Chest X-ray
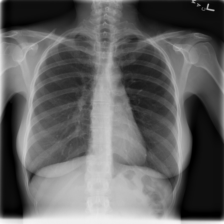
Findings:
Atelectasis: negative
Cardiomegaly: negative
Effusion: negative
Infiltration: positive
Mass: negative
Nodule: negative
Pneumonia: negative
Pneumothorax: negative
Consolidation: negative
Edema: negative
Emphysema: negative
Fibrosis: negative
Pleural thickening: negative
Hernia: negative